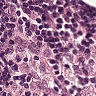
Metastatic tissue present: no